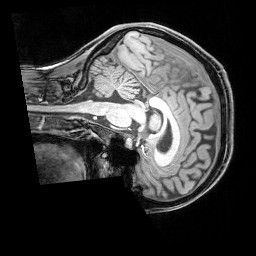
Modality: T1w
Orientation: sagittal
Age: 48
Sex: female
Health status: healthy
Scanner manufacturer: siemens
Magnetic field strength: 3 T
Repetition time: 1.65 s
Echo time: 0.00182 s